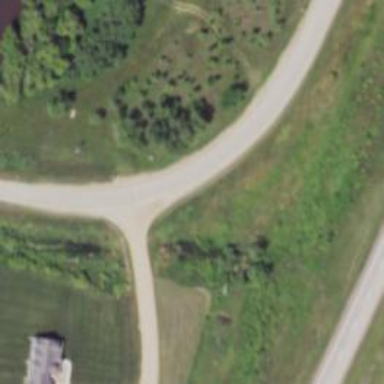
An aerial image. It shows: Tertiary road.